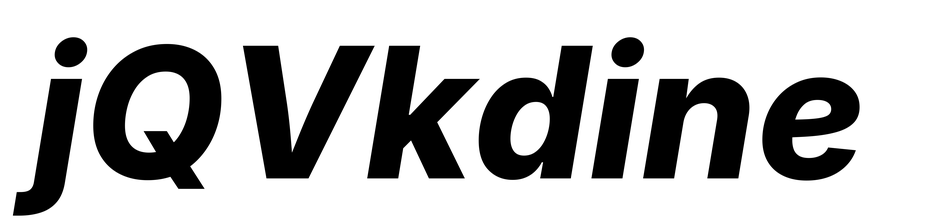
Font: Inter-Italic_ExtraBold_Italic